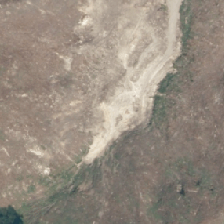
Land cover: harvested_forest